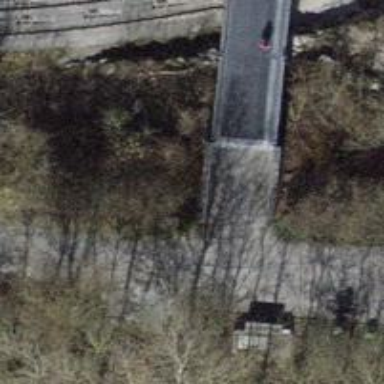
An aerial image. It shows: Footway bridge with metal grid surface.